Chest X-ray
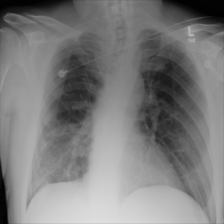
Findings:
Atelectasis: negative
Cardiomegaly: negative
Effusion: negative
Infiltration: positive
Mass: negative
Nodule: negative
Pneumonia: negative
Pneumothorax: positive
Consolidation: positive
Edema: negative
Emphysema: negative
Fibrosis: negative
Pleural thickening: negative
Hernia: negative